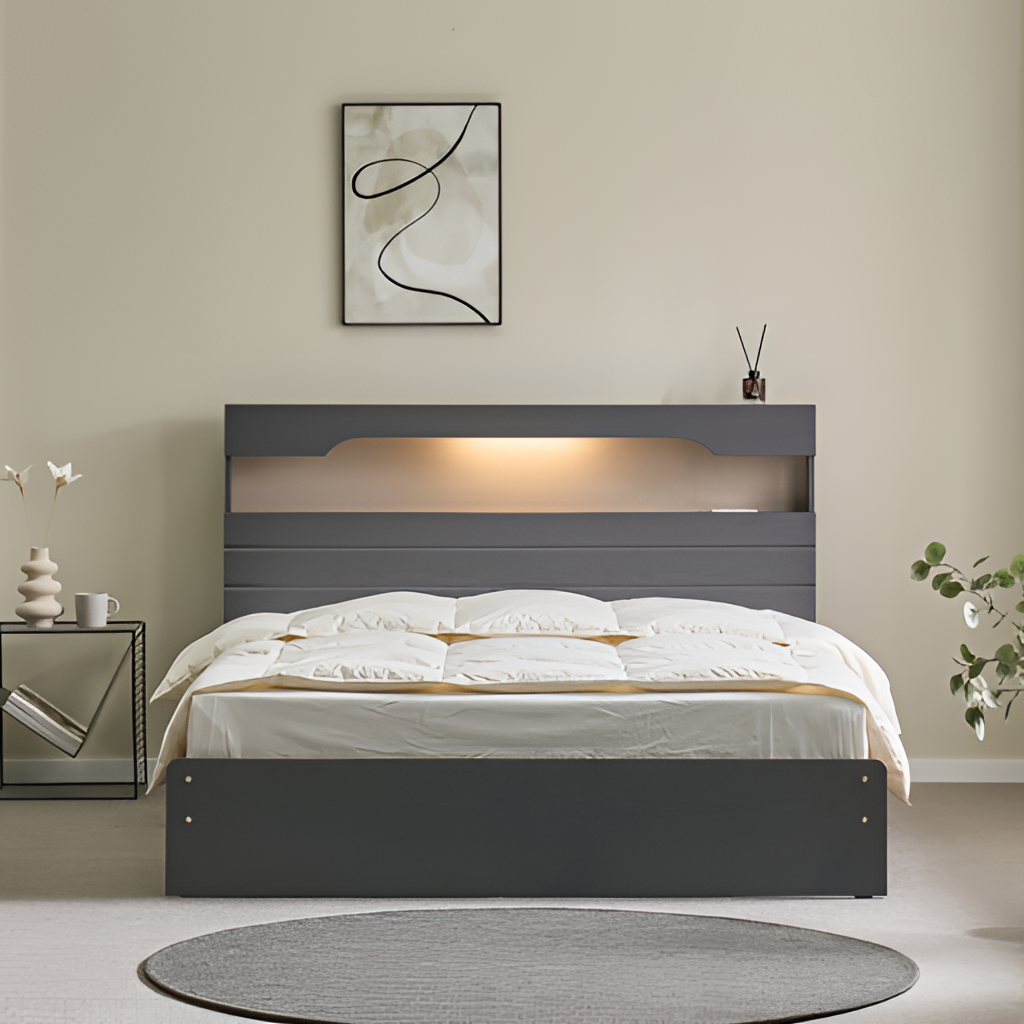
backlit headboard bed, Sure! Here's the caption:, wallpaper, with nan pattern, flooring, with nan pattern